Question: I am a total beginner with Xcode and Objective C, but I have some experience with OOP in C++. I bought <URL> book. I read about how to make a simple app, and skimmed the rest of the book. What I want to do is make an iPhone app people can use to look up math equations such as the quadratic eqauation, pythagorean identity, etc. I plan to include a lot of stuff, and do a lot of things better than other apps I have seen. However, before I pay Apple $99 to be a full fledged iOS developer, I want to know that it isn't too hard to make the Greek letters and Math notation that we see in math books. So for example, what code is needed to make an iPhone app that display . Of course I want to use features that I understand are included in Xcode for doing this sort of thing, rather than, make a graphic with another program that my app would use when needed. Besides that specific example, where is the Apple documentation for making other math symbols and notation that my iPhone app will display? If this is the wrong place to ask, it would be great if you could tell me of a beter place to post my question.
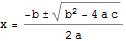
Answer: It's going to require a lot of writing to get good layouts using the system frameworks. All the building blocks are there, but your program would need significant rendering customization to get the layouts you expect. In detail, the characters you need are there, but you will need to write a bunch of supporting code in order to resize, position, and layout these characters correctly.
You may want to look for a suitably licensed library you can use which specializes in this purpose. Perhaps a LaTeX renderer would offer some good leads.